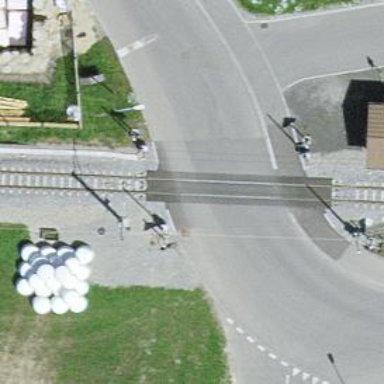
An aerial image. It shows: Railway level crossing.